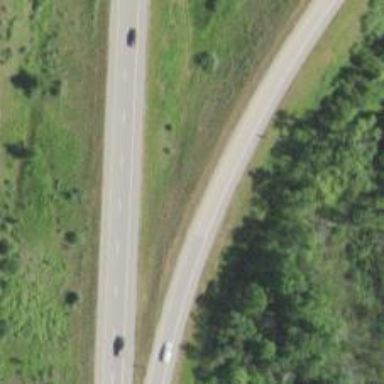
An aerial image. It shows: Asphalt motorway link.